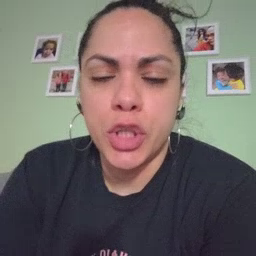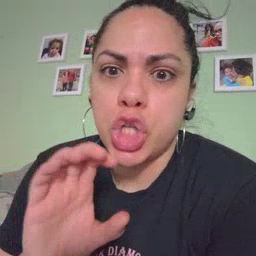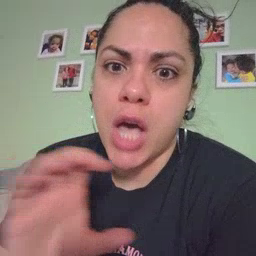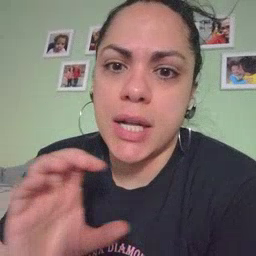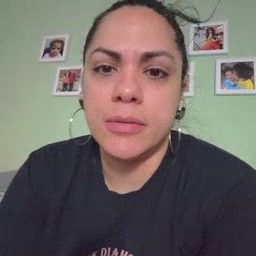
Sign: chocolate